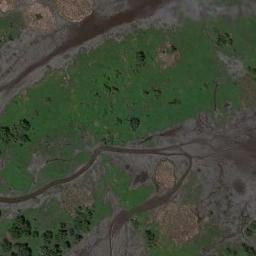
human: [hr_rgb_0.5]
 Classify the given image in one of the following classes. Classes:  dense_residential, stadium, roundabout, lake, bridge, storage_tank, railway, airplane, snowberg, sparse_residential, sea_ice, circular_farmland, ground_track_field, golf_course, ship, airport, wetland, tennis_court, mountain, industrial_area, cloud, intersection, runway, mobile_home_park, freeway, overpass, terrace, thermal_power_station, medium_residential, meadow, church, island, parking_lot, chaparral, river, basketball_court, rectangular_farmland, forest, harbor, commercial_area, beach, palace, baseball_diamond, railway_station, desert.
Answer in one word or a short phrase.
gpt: wetland